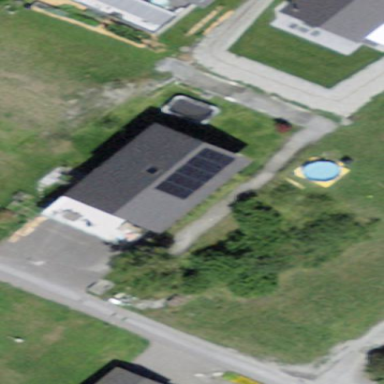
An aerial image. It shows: Simple and straightforward house.